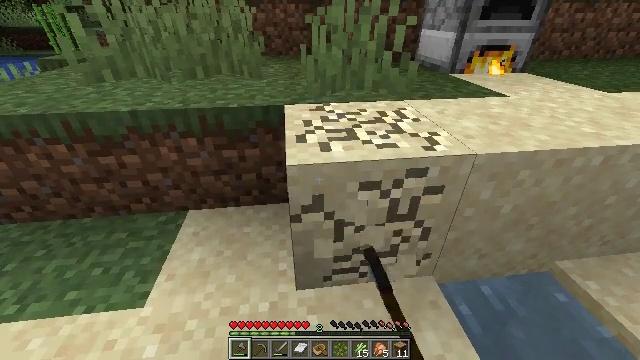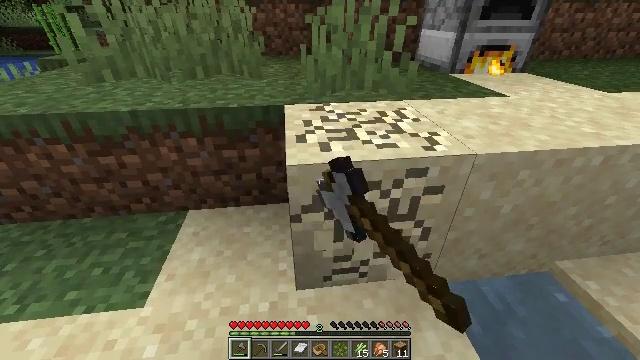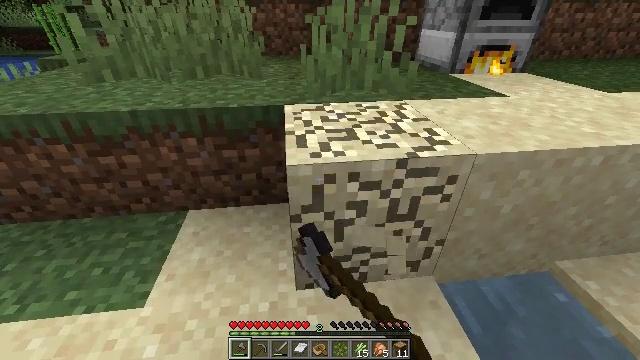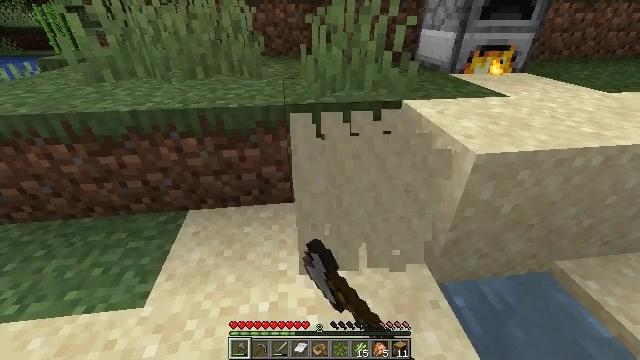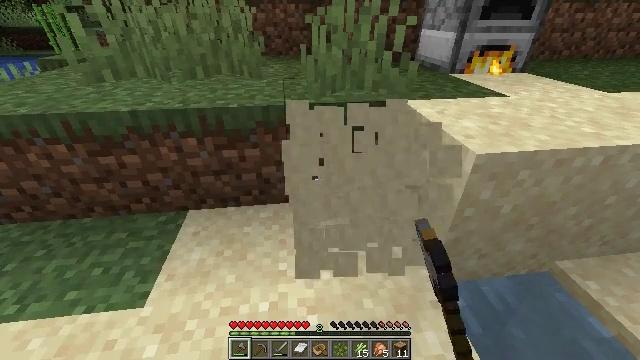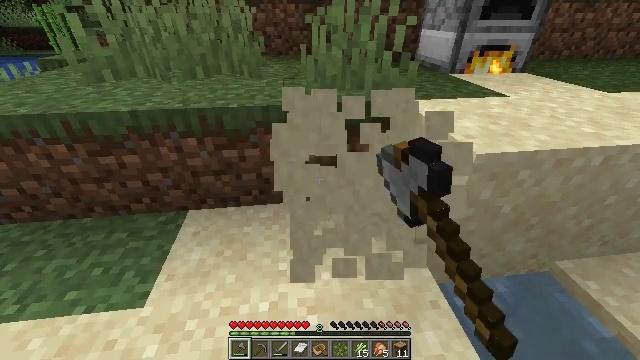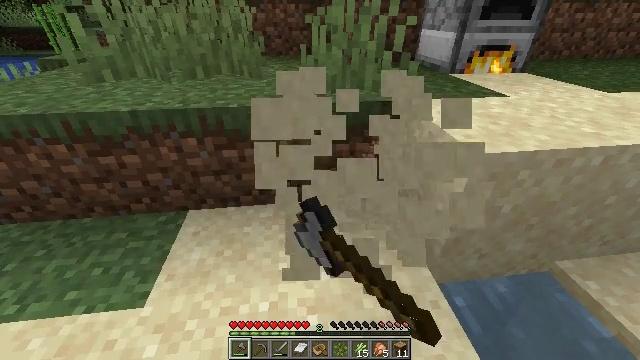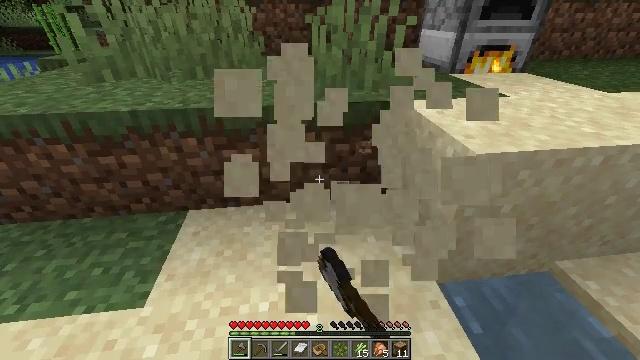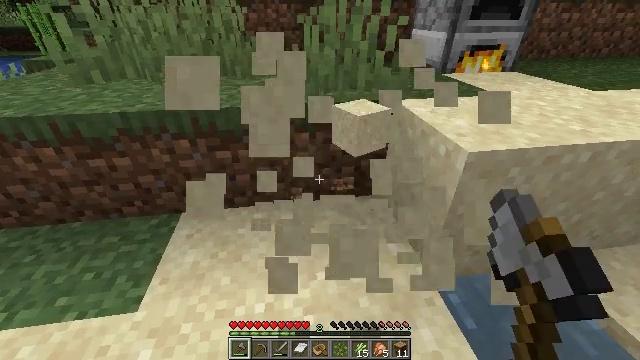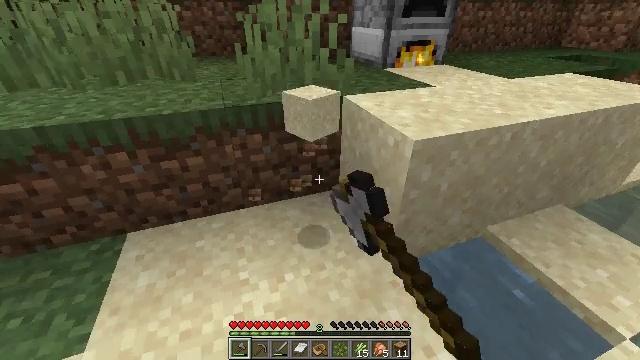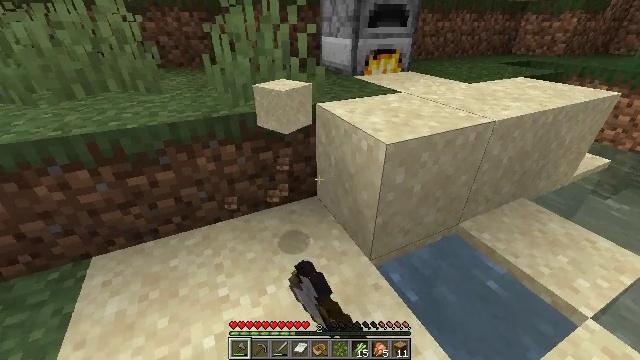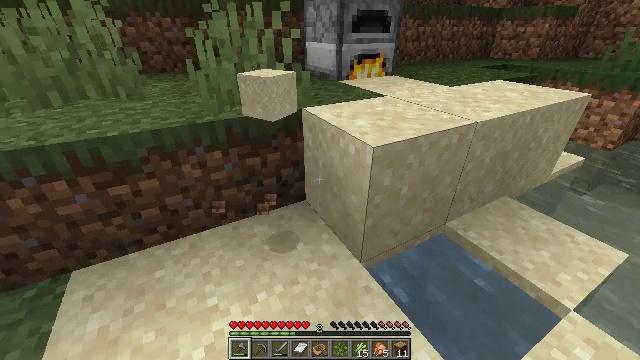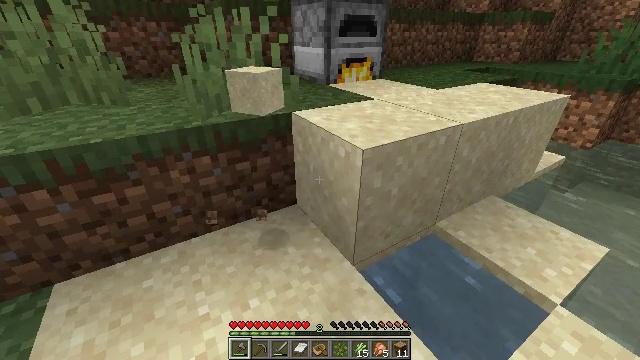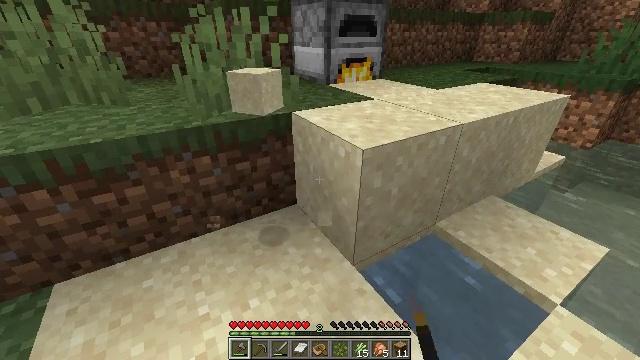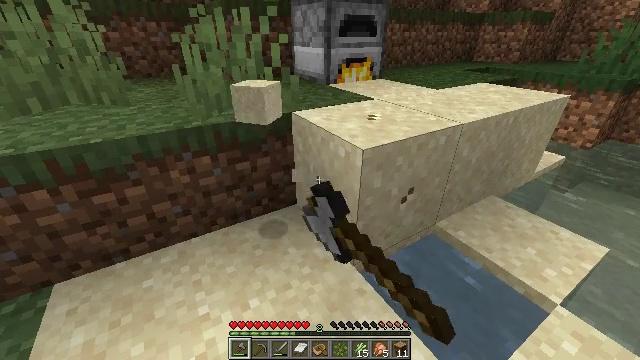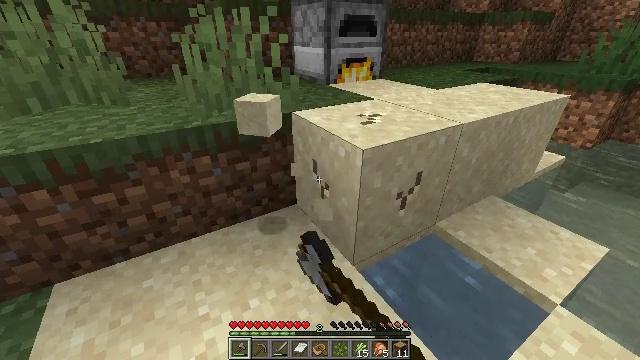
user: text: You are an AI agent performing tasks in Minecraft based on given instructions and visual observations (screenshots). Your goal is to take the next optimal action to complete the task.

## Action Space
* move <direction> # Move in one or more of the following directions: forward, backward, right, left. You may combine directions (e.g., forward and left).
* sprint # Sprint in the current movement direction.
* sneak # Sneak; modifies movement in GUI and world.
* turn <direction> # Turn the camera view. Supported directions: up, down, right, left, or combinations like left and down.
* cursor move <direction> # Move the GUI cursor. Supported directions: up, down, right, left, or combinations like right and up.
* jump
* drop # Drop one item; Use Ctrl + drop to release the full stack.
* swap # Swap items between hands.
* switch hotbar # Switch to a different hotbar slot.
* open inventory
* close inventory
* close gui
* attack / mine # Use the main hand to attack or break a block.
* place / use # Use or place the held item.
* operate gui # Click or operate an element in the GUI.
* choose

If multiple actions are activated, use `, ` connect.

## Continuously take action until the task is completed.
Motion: motion action
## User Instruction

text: Break the sand block.
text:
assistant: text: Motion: attack / mine
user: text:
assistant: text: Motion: attack / mine
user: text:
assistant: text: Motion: attack / mine
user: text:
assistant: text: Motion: attack / mine
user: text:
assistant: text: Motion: attack / mine
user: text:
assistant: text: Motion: attack / mine
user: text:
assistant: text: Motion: attack / mine
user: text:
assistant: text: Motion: turn right, attack / mine
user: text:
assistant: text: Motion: turn right
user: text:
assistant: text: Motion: turn right and up
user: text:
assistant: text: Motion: turn right
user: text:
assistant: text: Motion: turn right
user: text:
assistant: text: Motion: attack / mine
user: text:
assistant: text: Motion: attack / mine
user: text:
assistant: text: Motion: attack / mine
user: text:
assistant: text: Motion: attack / mine
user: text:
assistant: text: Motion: attack / mine
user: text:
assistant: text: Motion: attack / mine
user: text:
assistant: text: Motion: attack / mine
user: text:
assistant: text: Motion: attack / mine
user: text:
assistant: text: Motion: attack / mine
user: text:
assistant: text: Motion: attack / mine
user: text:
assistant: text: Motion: attack / mine
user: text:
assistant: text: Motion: attack / mine
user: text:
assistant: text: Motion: attack / mine
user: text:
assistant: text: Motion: attack / mine
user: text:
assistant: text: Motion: attack / mine
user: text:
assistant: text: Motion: attack / mine
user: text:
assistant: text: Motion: attack / mine
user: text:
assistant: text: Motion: attack / mine